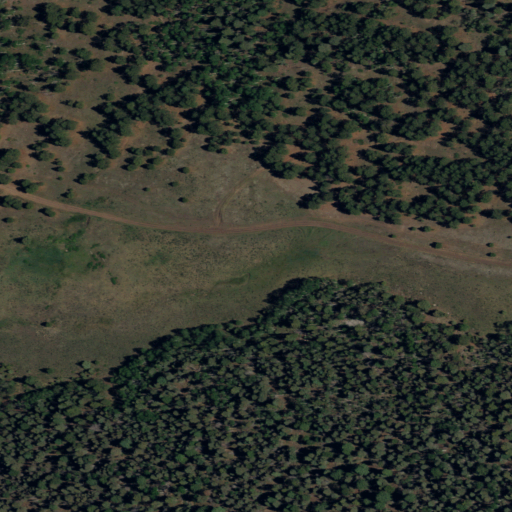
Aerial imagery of plain(s) in New Mexico named Deer Park containing evergreen forest, shrub, deciduous forest, woody wetlands, and grassland